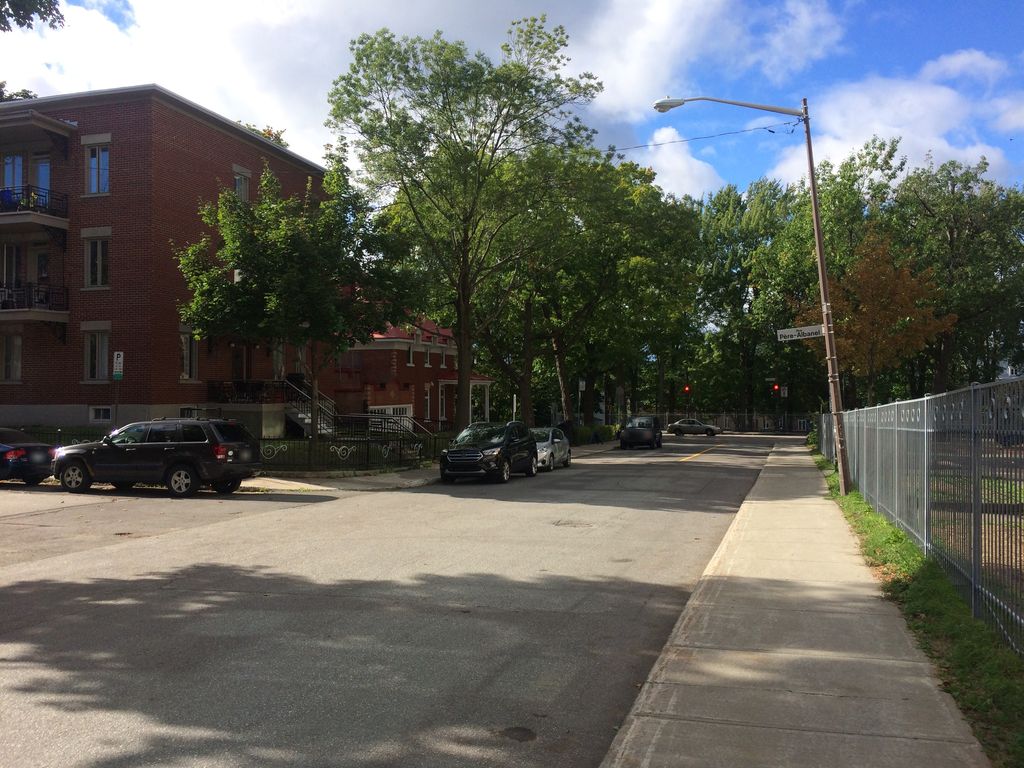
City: quebec_city